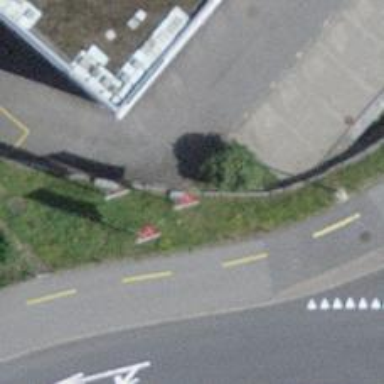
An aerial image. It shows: Flagpole which is man-made.